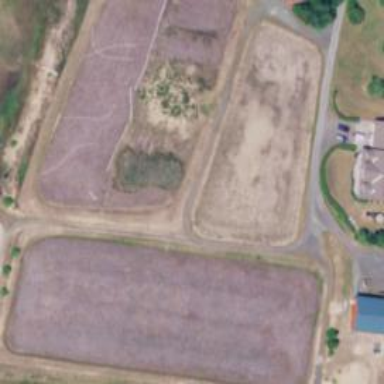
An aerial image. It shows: Farmland where cranberries are grown.